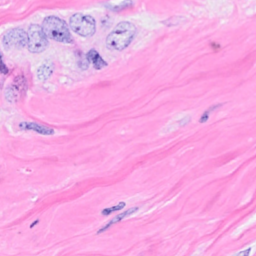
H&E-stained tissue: Breast